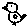
Label: bird